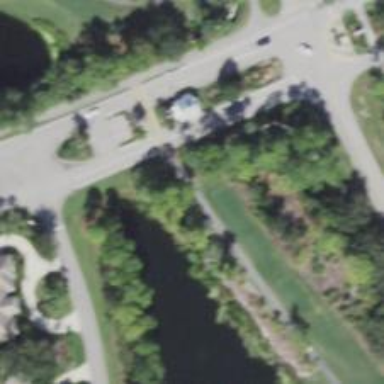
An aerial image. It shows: Path used for both walking and golf.